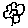
Label: flower